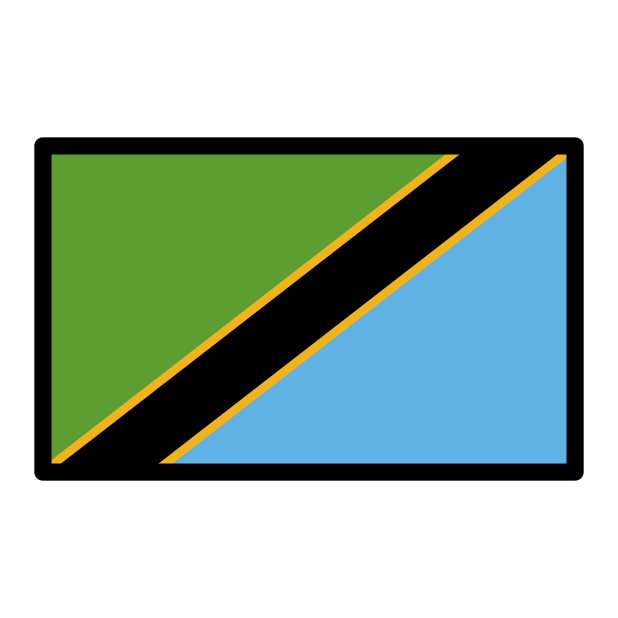
flag: Tanzania